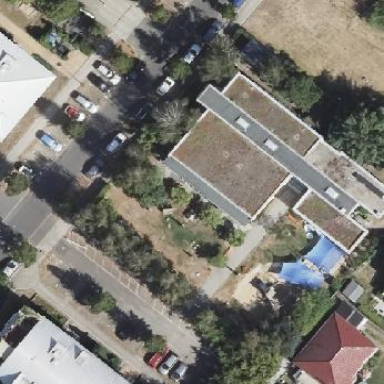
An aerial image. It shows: Kindergarten.